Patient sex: M
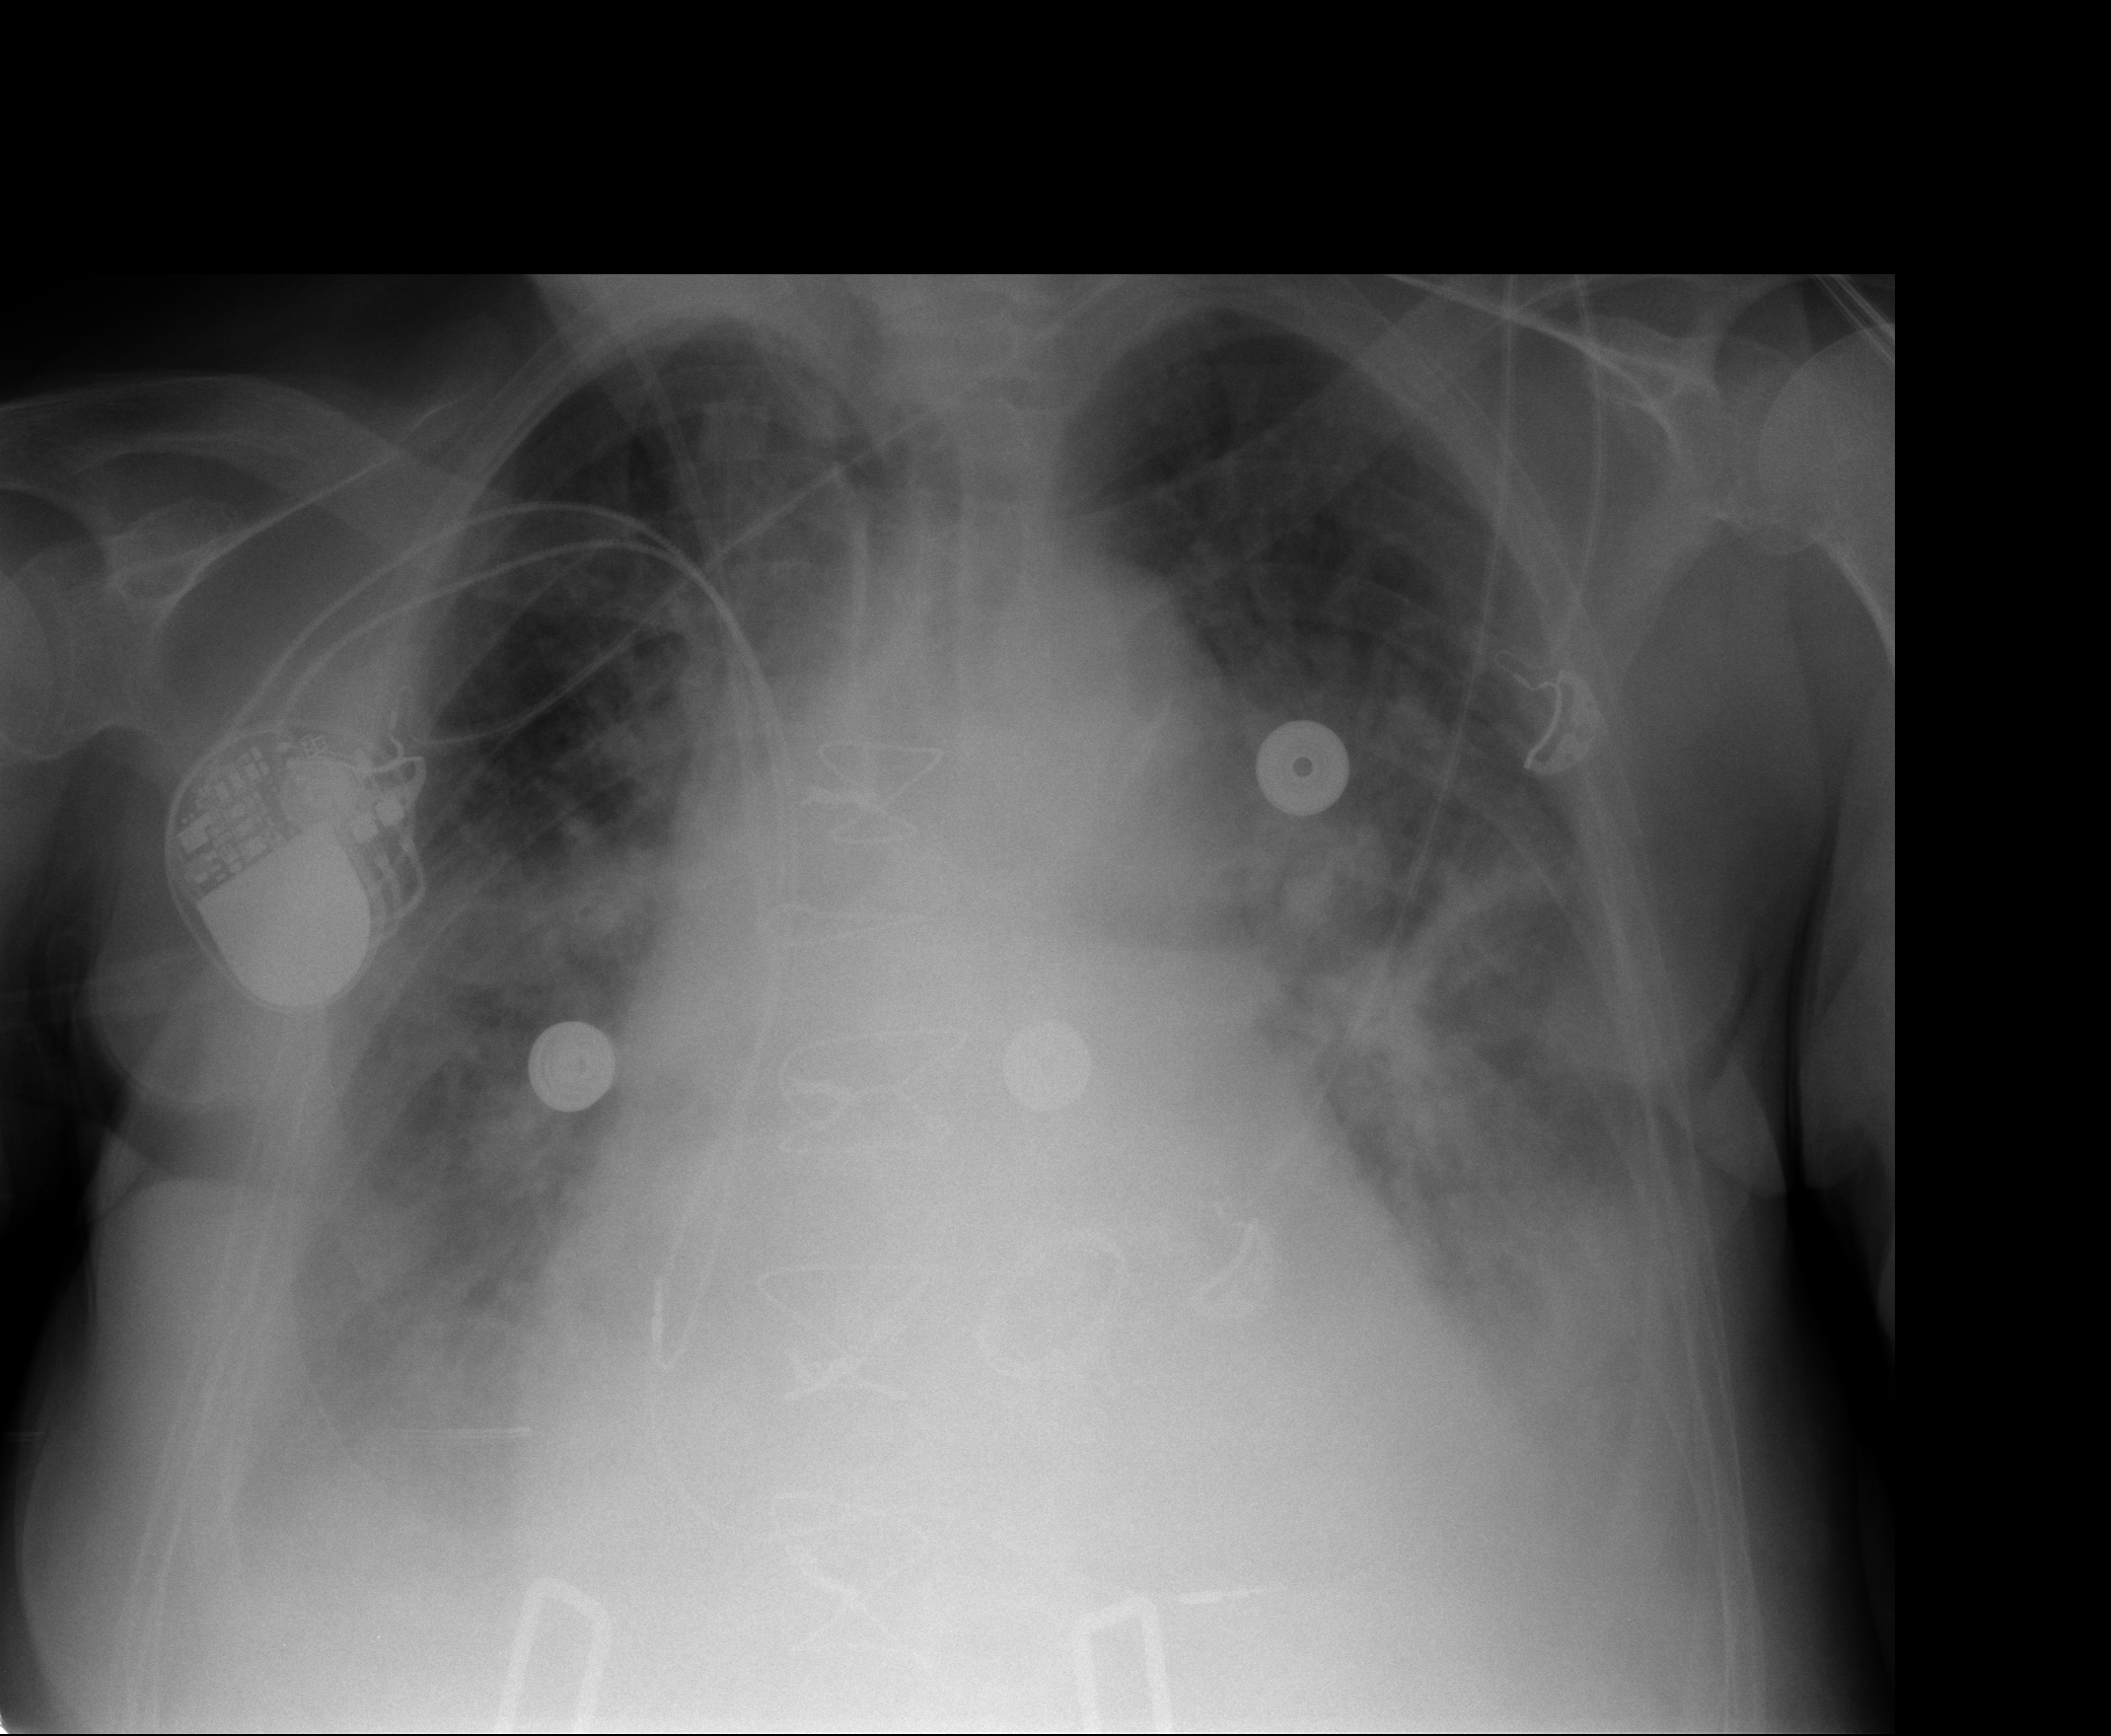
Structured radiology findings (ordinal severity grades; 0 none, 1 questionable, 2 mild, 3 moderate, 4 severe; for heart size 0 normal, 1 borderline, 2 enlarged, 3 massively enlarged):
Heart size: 1
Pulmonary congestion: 3
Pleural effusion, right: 3
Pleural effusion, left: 3
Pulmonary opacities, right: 2
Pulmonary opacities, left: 2
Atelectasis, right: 3
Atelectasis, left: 2